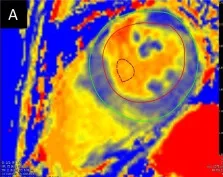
Cardiovascular magnetic resonance mapping of T1 ,. T1 Mapping (1425 +- 144).
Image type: radiology (mri)